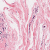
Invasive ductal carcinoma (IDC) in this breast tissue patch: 0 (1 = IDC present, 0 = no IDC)